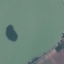
Land use / land cover: SeaLake